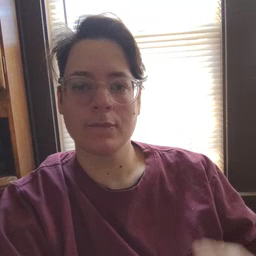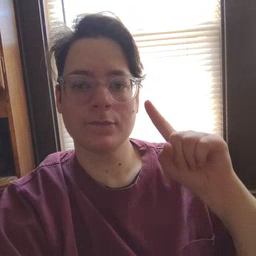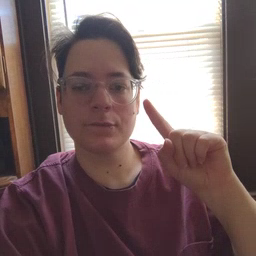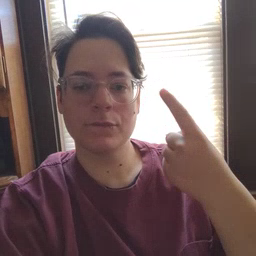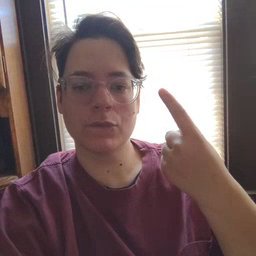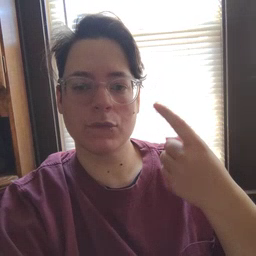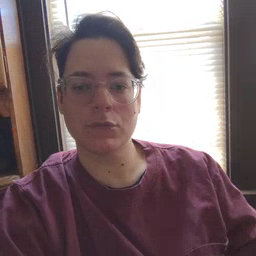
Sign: first